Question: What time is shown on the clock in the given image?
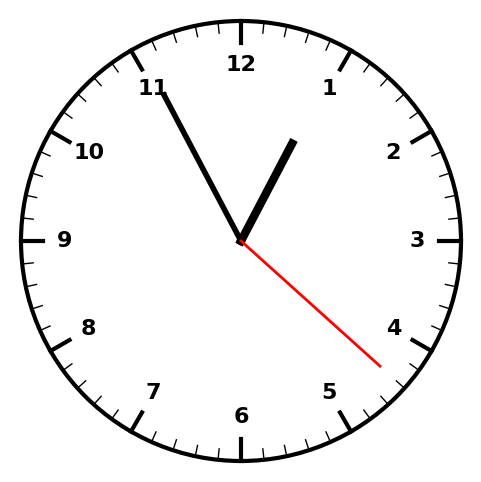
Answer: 12:55:22